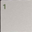
Piece: xx